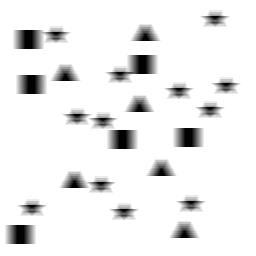
Squares: 6
Triangles: 6
Stars: 12
Total shapes: 24